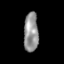
Tissue: skin
Cell type: Epithelial cells
Senescence score: 0.8052
Nuclear area (px): 559
Mean DAPI intensity: 147.27